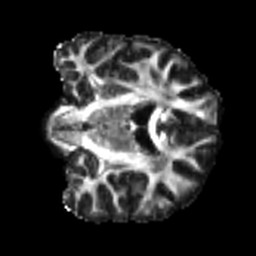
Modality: FA
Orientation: coronal
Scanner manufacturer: siemens
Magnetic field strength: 3 T
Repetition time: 4 s
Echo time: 0.0594 s